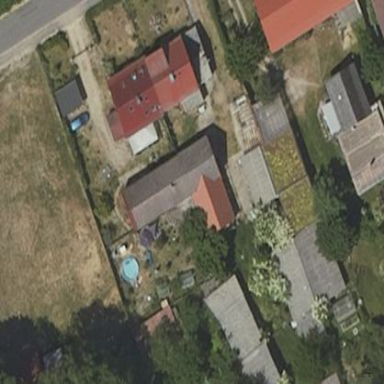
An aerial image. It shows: Shed.